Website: crate-barrel
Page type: gifting
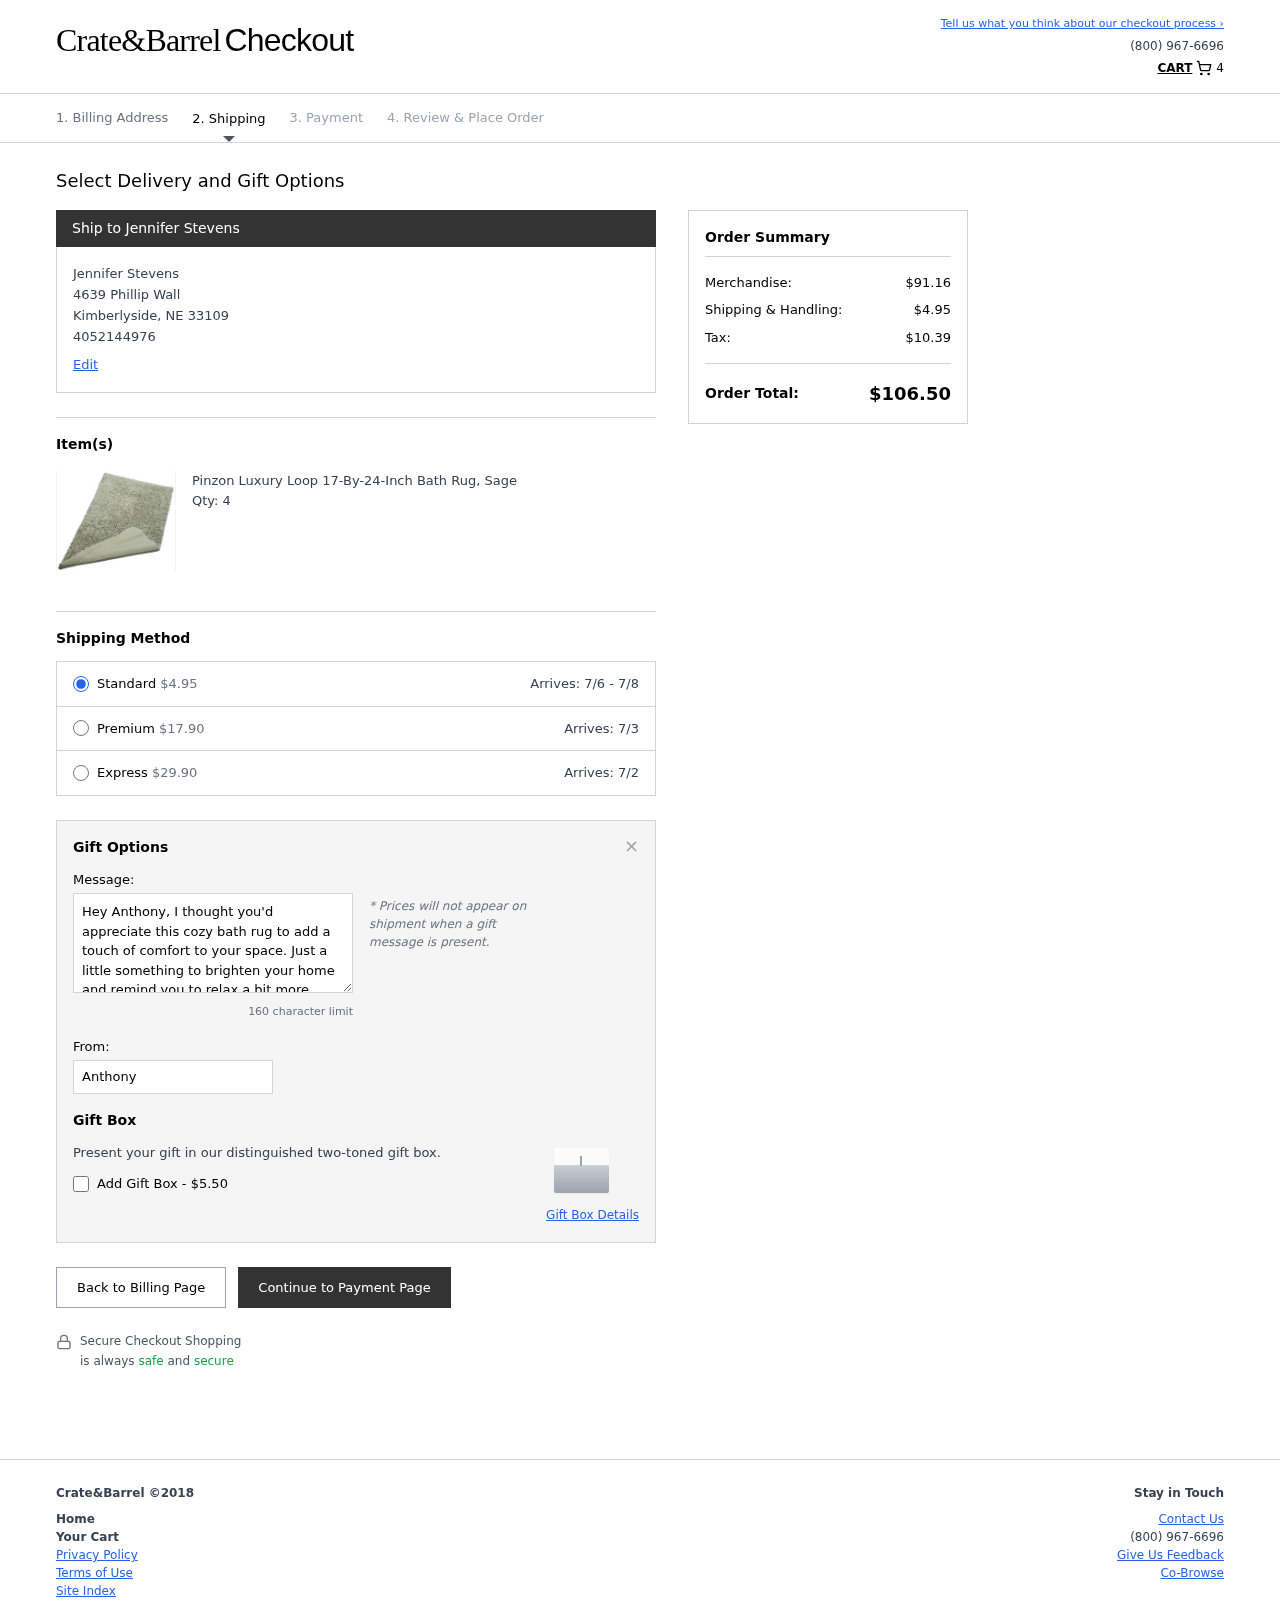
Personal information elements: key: PII_CITY
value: Kimberlyside
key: PII_FULLNAME
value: Jennifer Stevens
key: PII_GIFT_FIRSTNAME
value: Anthony
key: PII_GIFT_MESSAGE
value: Hey Anthony, I thought you'd appreciate this cozy bath rug to add a touch of comfort to your space. Just a little something to brighten your home and remind you to relax a bit more. Enjoy it!
Jennifer
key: PII_PHONE
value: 4052144976
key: PII_POSTCODE
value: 33109
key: PII_STATE_ABBR
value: NE
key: PII_STREET
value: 4639 Phillip Wall
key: PII_FULLNAME2
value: Jennifer Stevens
Product elements: key: PRODUCT1_NAME
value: Pinzon Luxury Loop 17-By-24-Inch Bath Rug, Sage
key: PRODUCT1_QUANTITY
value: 4
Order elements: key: ORDER_NUM_ITEMS
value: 4
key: ORDER_SHIPPING_COST
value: $4.95
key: ORDER_DELIVERY_DATE_RANGE
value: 7/6 - 7/8
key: ORDER_PREMIUM_SHIPPING
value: $17.90
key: ORDER_PREMIUM_DATE
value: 7/3
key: ORDER_EXPRESS_SHIPPING
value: $29.90
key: ORDER_EXPRESS_DATE
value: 7/2
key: ORDER_SUBTOTAL
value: $91.16
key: ORDER_TAX
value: $10.39
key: ORDER_TOTAL
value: $106.50